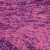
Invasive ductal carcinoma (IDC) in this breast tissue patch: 0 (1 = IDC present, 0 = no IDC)